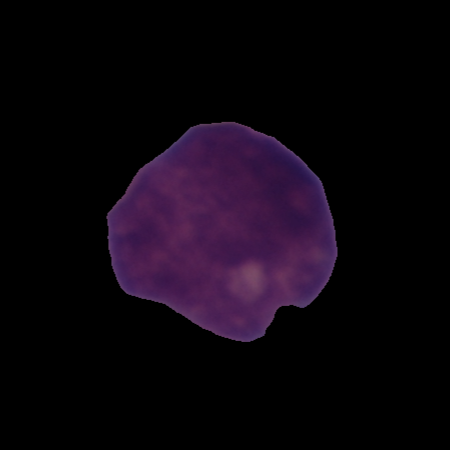
Label: cancer